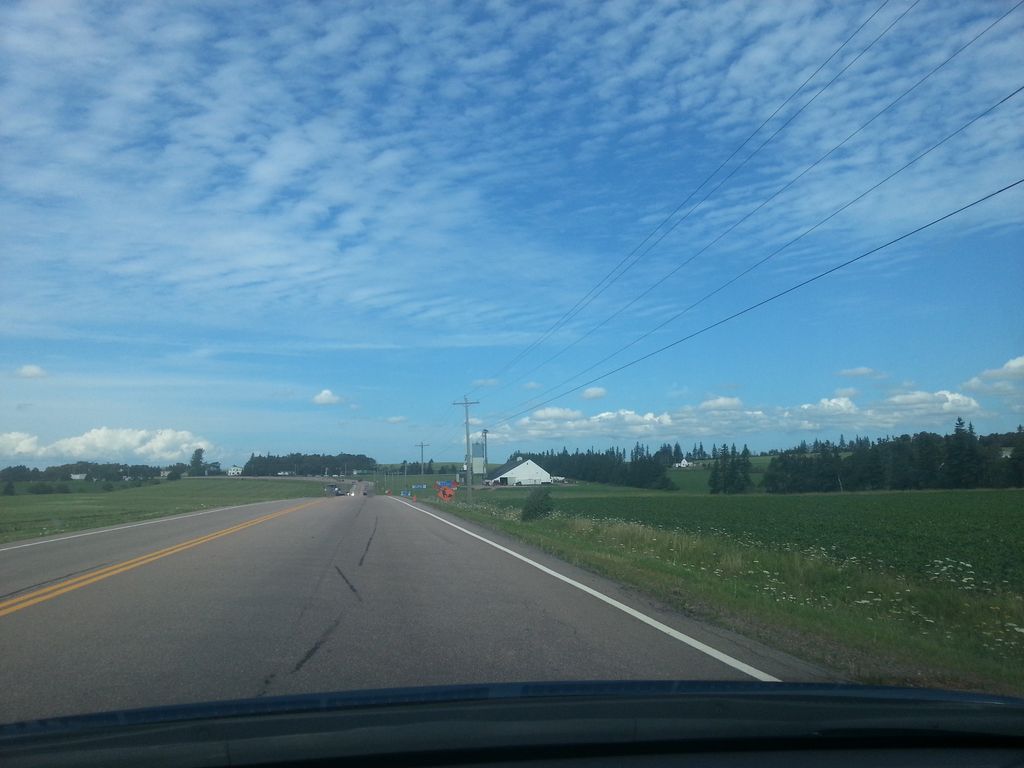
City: charlottetown